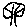
Label: tree